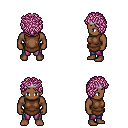
a pixel art fantasy rpg character, male body template, human, dark skin, brown tunic, magenta pants, pink curly afro hairstyle, silver tiara, four views (front, back, left, right), 2x2 character sprite sheet, small pixel art, hard edges, no anti-aliasing